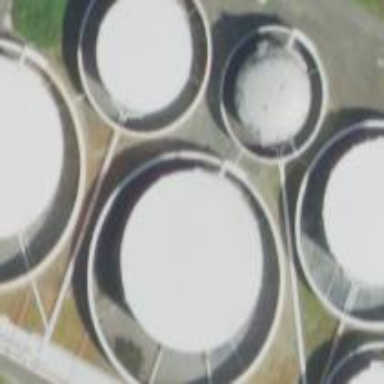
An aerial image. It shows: Storage tank which is man-made and housed in building.